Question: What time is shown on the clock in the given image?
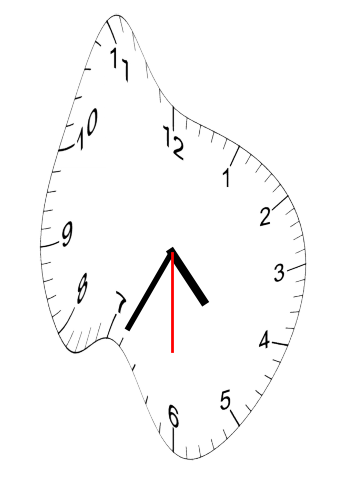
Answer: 04:34:30